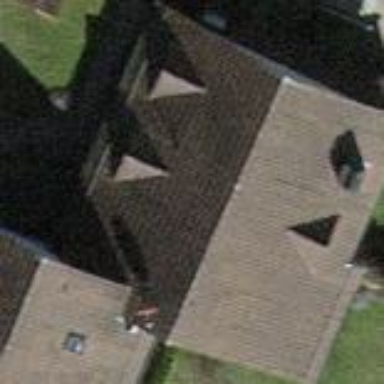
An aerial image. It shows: Building with tile roof.